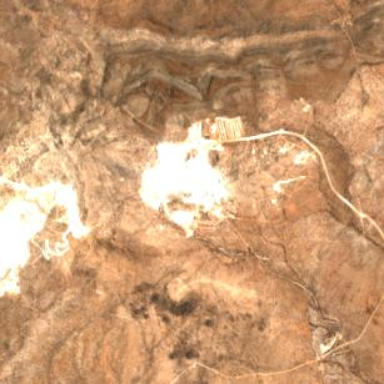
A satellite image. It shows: Quarry area.